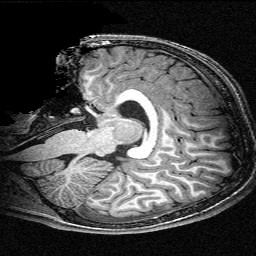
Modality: T1w
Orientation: sagittal
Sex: male